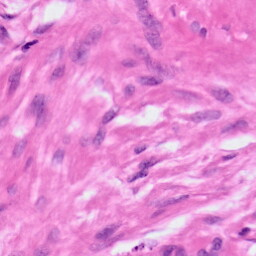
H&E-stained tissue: Ovarian